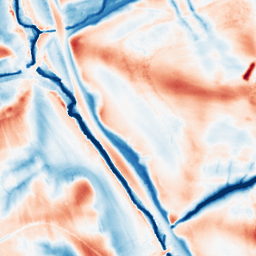
Category: edge_preserving
Decomposition family: guided
Decomposition parameters: radius: 16
eps: 0.001
Upsampling method: bilinear
Upsampling parameters: scale: 4
Upsampling scale: 4